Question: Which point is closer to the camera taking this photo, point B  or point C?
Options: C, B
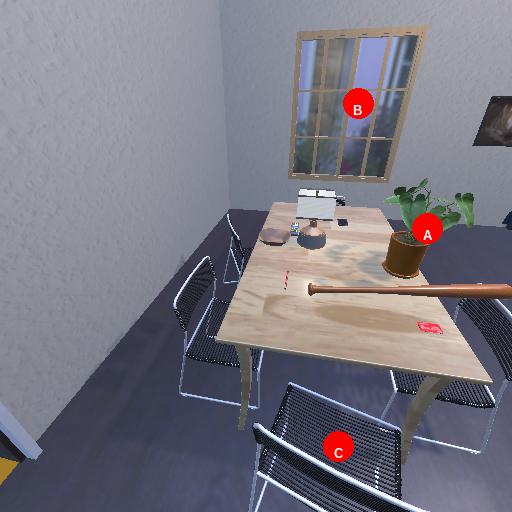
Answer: C